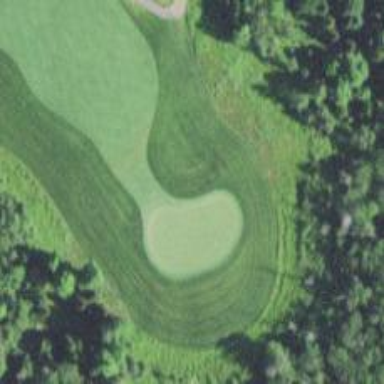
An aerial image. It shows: Golf hole.